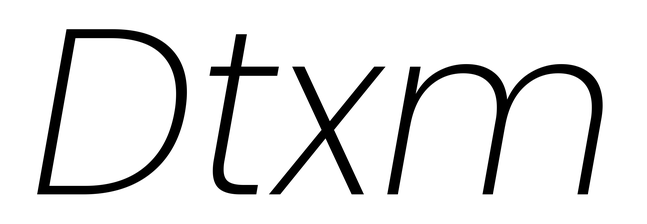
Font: Poppins-ExtraLightItalic